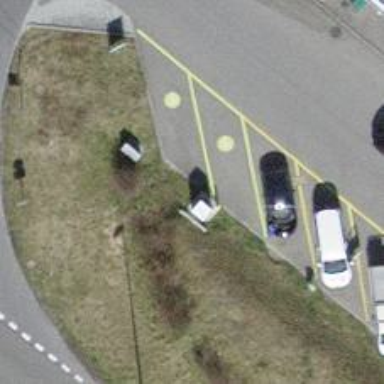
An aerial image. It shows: Charging station.